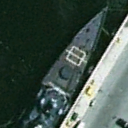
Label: cruiser